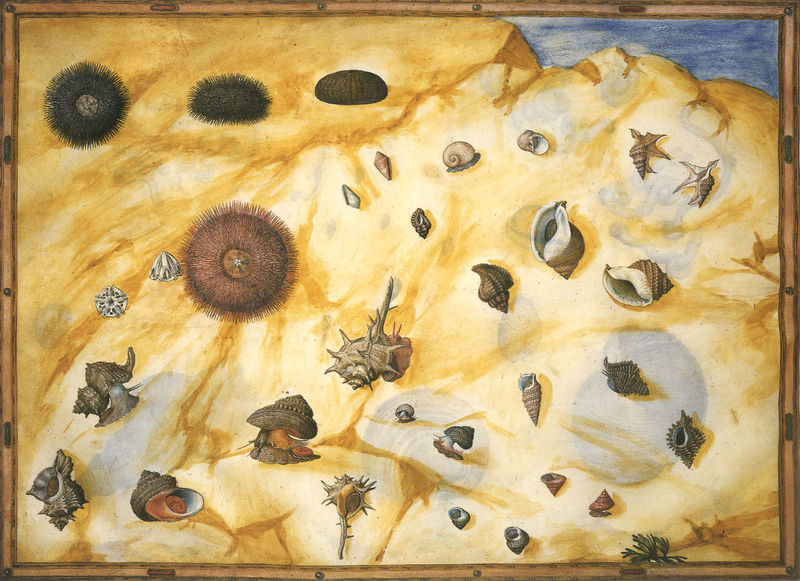
Titel: Muscheln und Seeigel
Künstler: Giorgio Liberale
Institution: Wien, Österreichische Nationalbibliothek
Schlagwörter: fuß, gemälde, meer, vogel, wasser, gelb, sand, einsam, stilleben, stillleben, strand, perspektive, fühler, muschel, muscheln, schnecke, schnecken, seeigel, schneckengehäuse, seepocken, turmschnecken, kegelschnecken, schattemn